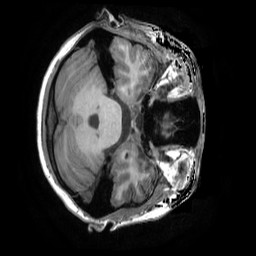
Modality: T1w
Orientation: axial
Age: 19
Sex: female
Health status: healthy
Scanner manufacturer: ge